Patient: sex M, age 80
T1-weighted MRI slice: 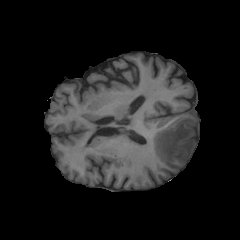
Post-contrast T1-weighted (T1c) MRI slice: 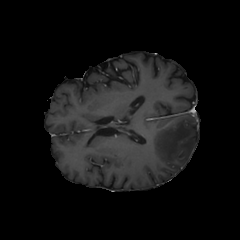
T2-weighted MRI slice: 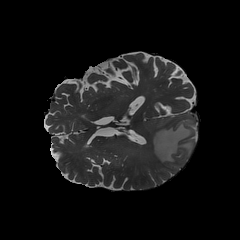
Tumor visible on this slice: yes
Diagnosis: Glioblastoma, IDH-wildtype
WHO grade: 4